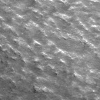
Atmospheric dust classification: not_dusty